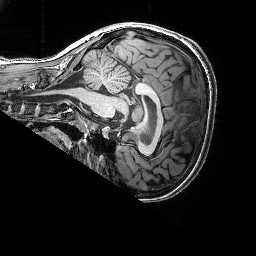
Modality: T1w
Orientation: sagittal
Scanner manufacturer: siemens
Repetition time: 2.25 s
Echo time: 0.00418 s